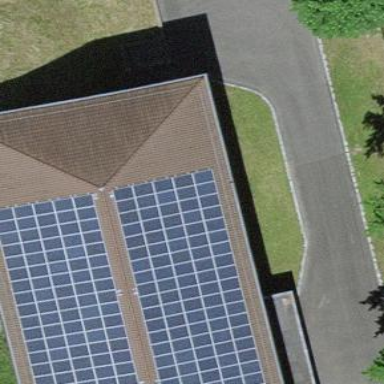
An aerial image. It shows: Solar power generator with photovoltaic panels.